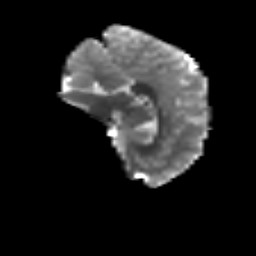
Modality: T2w
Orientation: sagittal
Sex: male
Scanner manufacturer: siemens
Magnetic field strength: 3 T
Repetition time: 5 s
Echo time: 0.071 s